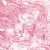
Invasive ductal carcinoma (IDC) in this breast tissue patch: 0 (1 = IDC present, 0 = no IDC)